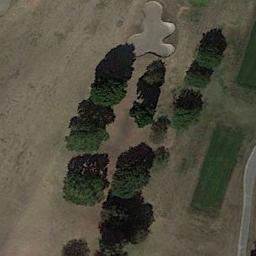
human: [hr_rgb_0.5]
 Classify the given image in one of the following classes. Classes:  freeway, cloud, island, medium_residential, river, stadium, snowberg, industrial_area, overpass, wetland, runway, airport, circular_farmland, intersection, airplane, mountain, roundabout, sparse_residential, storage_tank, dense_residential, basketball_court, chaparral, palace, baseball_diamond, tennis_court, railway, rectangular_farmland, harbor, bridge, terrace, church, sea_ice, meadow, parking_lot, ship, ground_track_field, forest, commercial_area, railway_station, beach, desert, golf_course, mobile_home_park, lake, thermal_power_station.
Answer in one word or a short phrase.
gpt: golf_course